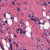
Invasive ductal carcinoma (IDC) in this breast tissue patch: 1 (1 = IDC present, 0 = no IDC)